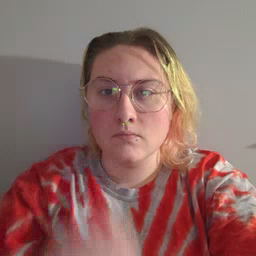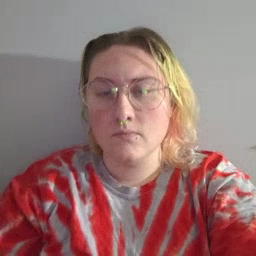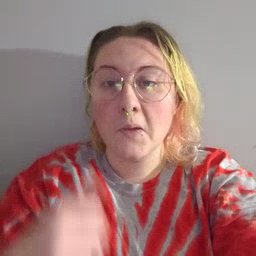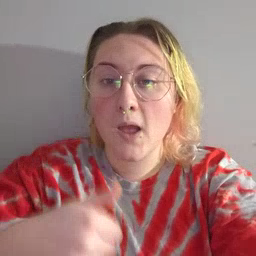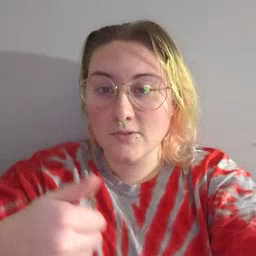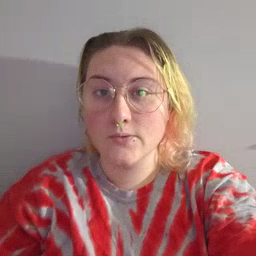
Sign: puzzle